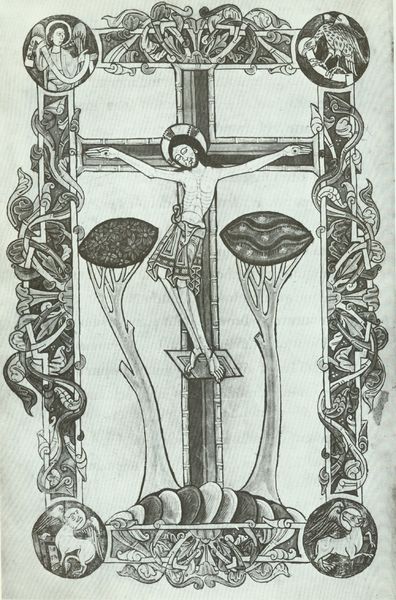
Titel: Psalter
Standort: Herstellungsort: Winchester (EU - GB)
Institution: London, British Library
Schlagwörter: adler, baum, blätter, flügel, mann, vogel, weiß, bäume, äste, grau, schwarz, skizze, zeichnung, blüten, tiere, rahmen, pflanzen, kreis, pferde, rund, engel, ranken, ecke, abstrakt, rind, dekoration, ornamente, verzierung, nagel, lamm, buch, kreuz, druck, stich, schwarzweiß, buchdruck, heiligenschein, christus, jesus, kreuzigung, greifvogel, löwe, heilige, christentum, schlingen, gekreuzigter, christ, heiligendarstellung, evangelisten, codex, psalter, stilisierung, relogiöse malerei, periklopen